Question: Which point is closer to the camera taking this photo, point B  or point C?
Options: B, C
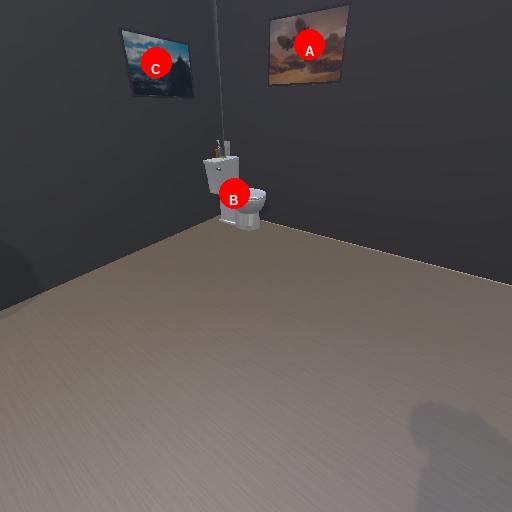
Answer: B